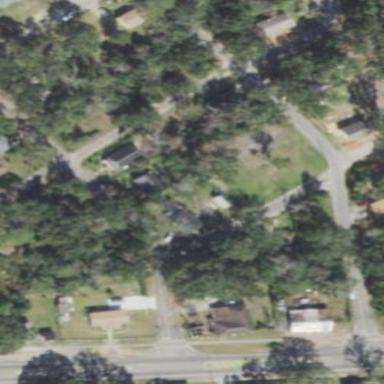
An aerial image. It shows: Single-family residential area.